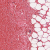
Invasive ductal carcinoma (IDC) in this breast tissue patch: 0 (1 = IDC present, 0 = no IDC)